Question: Code:
'''
public static void main(String...args) {
File file = new File("C:\Users\Izak\Documents\NetBeansProjects"
+ "\ReadElements\src\readelements\elements.txt");
String s = "";
try (Scanner input = new Scanner(file)) {
input.useDelimiter("\A");
if (input.hasNext()) {
s = input.next();
}
String[] splitedS = s.split("null");
for (int i = 0; i < splitedS.length; i++) {
System.out.print(splitedS[i]);
}
} catch (Exception e) {
System.out.println(e);
}
}
'''
my 'elements.txt' content:
'''
null null -5 160 2 null null
null 75 80 1 75 160 0 null 75 320 1
null null 155 160 2 null null
235 0 1 235 80 2 235 160 1 null null
'''
my result so far:
'''
-5 160 2
75 80 1 75 160 0 75 320 1 <--- String gets printout Like this on Screen
155 160 2
235 0 1 235 80 2 235 160 1
'''
excepted result:
'''
-5 160 2
75 80 1
75 160 0
75 320 1
155 160 2
235 0 1
235 80 2
235 160 1
'''
anyone can help me to solve this?

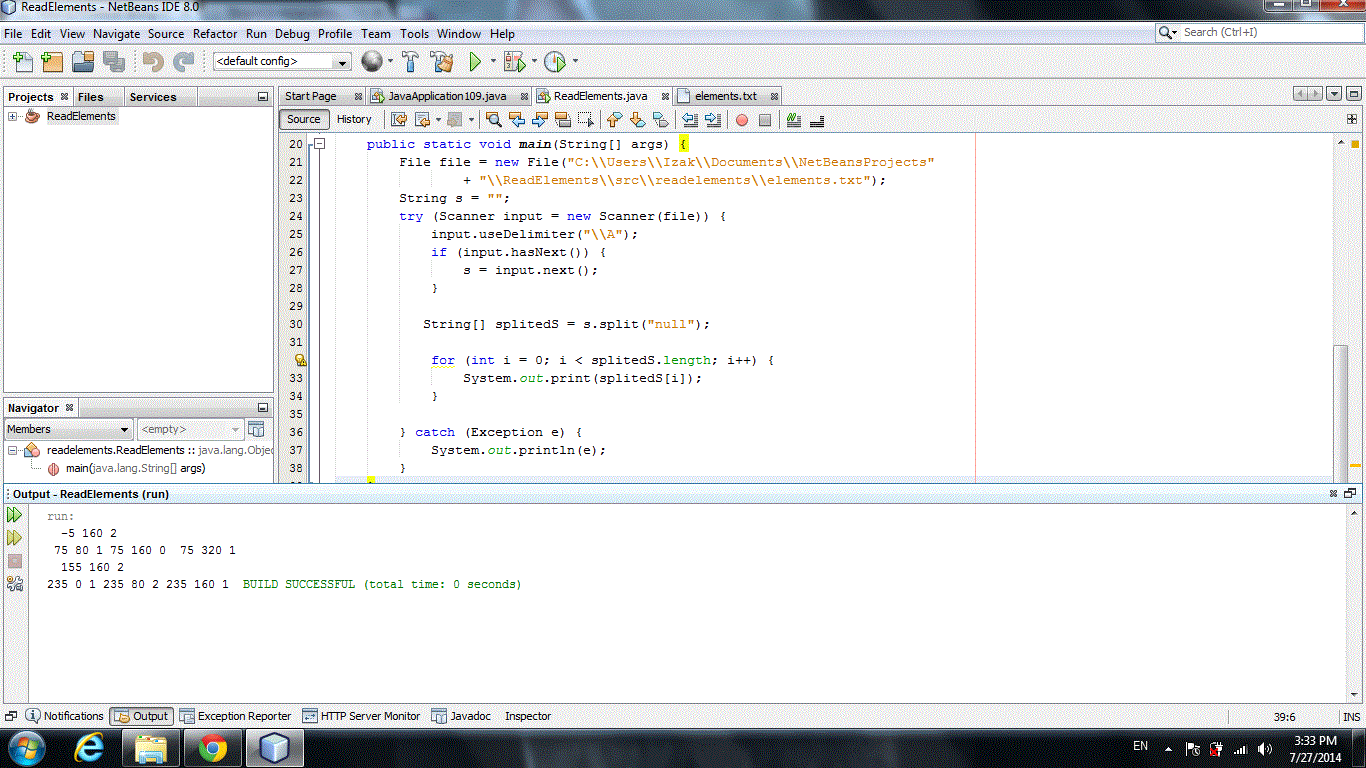
Answer: I see 2 ways of doing this:
A. mannually handle things:
'''
Scanner scan = new Scanner(new File(yourPath));
int current = 0;
while(scan.hasNext()) {
String next = scan.next();
if(next.equals("null")) {
continue;
}
System.out.print(next+" ");
current++;
if(current == 3) {
System.out.println();
current = 0;
}
}
'''
or B: let regex do the work:
'''
Scanner scan = new Scanner(new File(yourPath));
String full = scan.useDelimiter("\A").next().replaceAll("null", "")
.replaceAll("\s+"," ").trim().replaceAll("([^\s]+\s*){3}", "$0
");
System.out.print(full);
'''
The first doesn't need much comments, the other one, on the other hand...
1. Read whole file into single string: scan.useDelimiter("\A").next()
2. Replace all null values with empty string: replaceAll("null", "")
3. Get rid of new lines and multiple spaces by replacing any group of whitespaces by a single space: replaceAll("\s+"," ")
4. (Optional) Trim the string so there isn't a space at the start or end
5. (Finally) Take at least 1 non-whitespace character (but as much as possible) [^\s]+ followed by any number of whitespaces \s* and that three times (...){3} and replace it with the same thing $0 followed by new line ( = add a new line to it)
tl;dr version of 5: add newline after each 3 words.
To understand step 5 better, you can remove 'replaceAll("([^\s]+\s*){3}", "$0
")' to see how the string looks like before this "magic".
It just takes 3 words and replaces them with the same 3 words followed by a newline. By 'word' i mean a group of non-white characters followed by some white characters.
Here is my favourite <URL>
I'll put a quick example of '$0':
If you would want to ban some words, for example 'foo' and 'boo' and replace then with '****', you could simply do 'text.replaceAll("foo|boo", "****")'
But if wanted to highlight some words (for example 'java' and 'regex') by putting exclamation mark before and after them, you have to use backreference 'text.replaceAll("java|regex", "!$0!")'